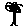
Label: tree